Chest X-ray. View position: AP
Patient age: 72
Patient sex: F
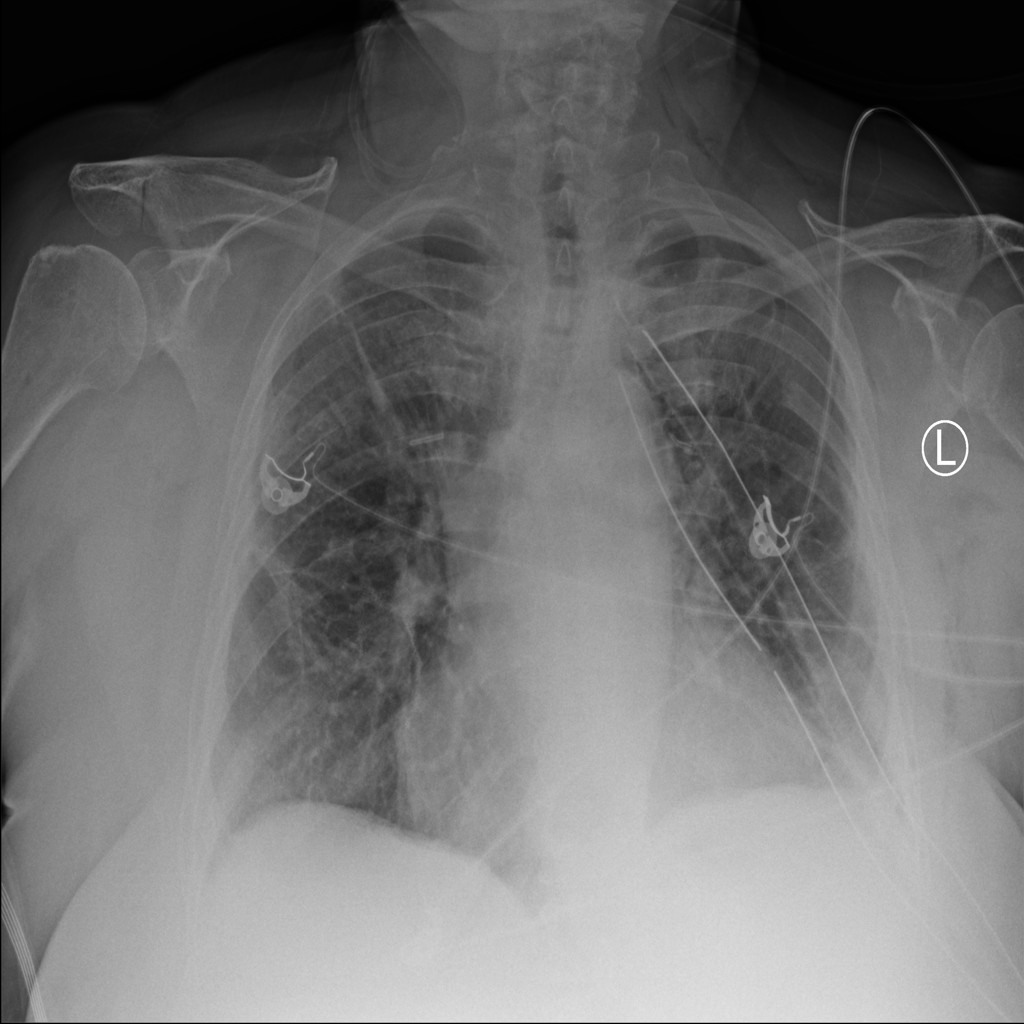
Finding: Pneumothorax